Field crop: maize
Growth stage: 1
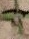
Species: atriplex